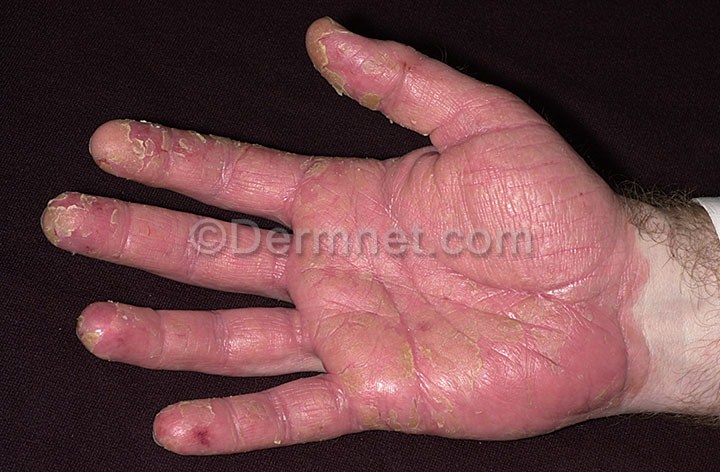
Disease: Eczema Photos